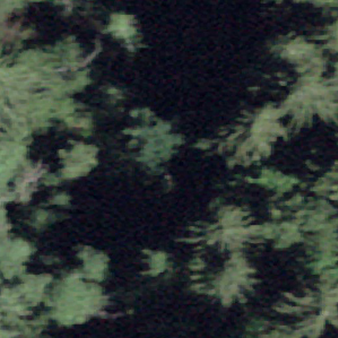
Label: other